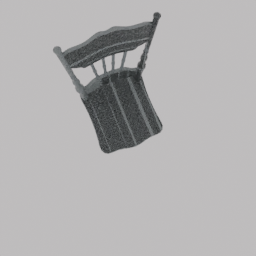
Label: furniture